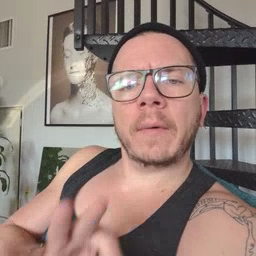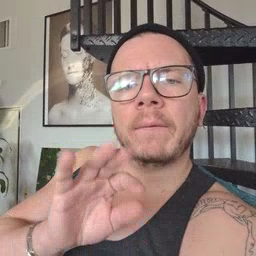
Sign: feet